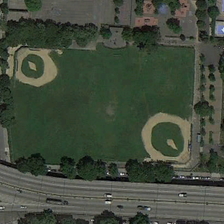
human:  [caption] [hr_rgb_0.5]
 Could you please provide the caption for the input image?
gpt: many green trees are around two baseball fields near a road .

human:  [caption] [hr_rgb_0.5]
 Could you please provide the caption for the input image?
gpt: many green trees are around two baseball fields near a road .

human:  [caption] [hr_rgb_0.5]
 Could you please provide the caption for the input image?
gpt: many green trees are around two baseball fields near a road .

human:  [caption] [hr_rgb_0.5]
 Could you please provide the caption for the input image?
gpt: many green trees are around two baseball fields near a road .

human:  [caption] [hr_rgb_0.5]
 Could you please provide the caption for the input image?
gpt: many green trees are around two baseball fields near a road .